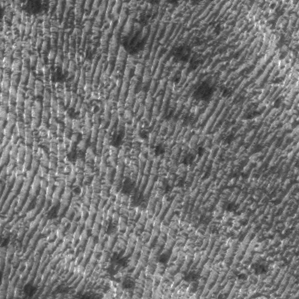
Label: frost